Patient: sex M, age 67
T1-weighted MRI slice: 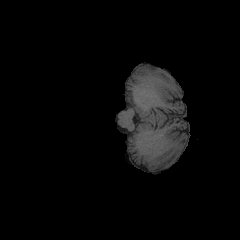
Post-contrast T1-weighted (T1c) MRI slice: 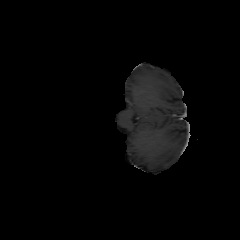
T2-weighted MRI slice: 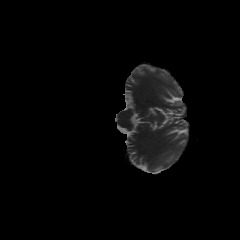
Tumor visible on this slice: no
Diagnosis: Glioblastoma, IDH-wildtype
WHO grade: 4